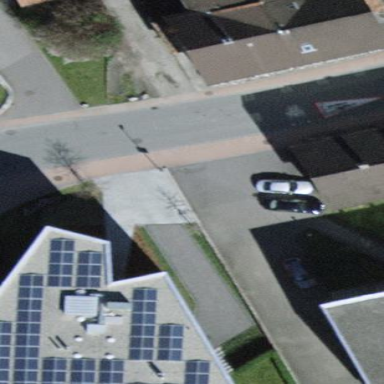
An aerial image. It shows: Solar power generator using photovoltaic panels.